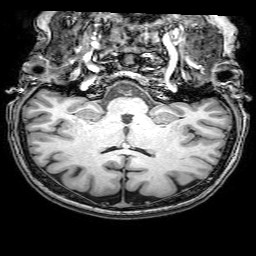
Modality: T1w
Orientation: sagittal
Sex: female
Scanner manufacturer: philips
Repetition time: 0.008221 s
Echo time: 0.00377 s